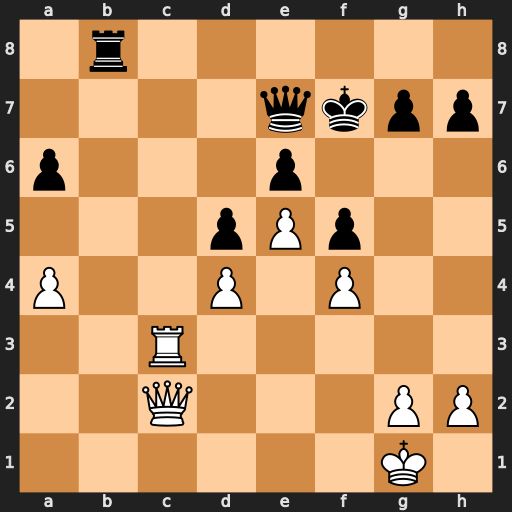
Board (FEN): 1r6/4qkpp/p3p3/3pPp2/P2P1P2/2R5/2Q3PP/6K1
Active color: w
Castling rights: -
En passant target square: -
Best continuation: Rc7 Rb1+ Kf2 Rb7 Rxe7+